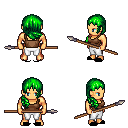
a pixel art fantasy rpg character, male body template, human, tanned skin, brown pirate shirt, white pants, green right-swept hairstyle, black slippers, spear, four views (front, back, left, right), 2x2 character sprite sheet, small pixel art, hard edges, no anti-aliasing